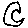
Label: moon